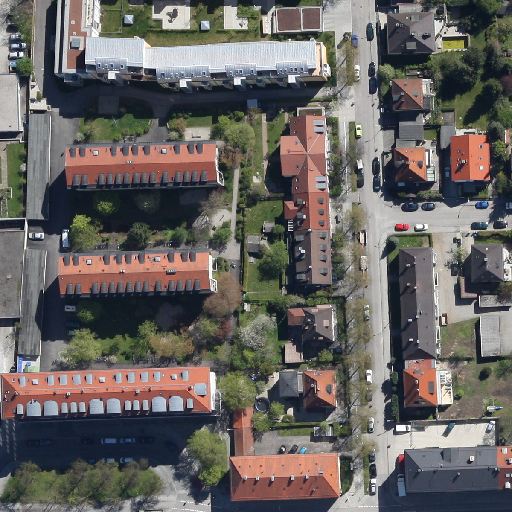
Referring expression: impervious surface